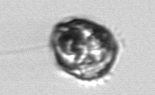
Label: Proterythropsis